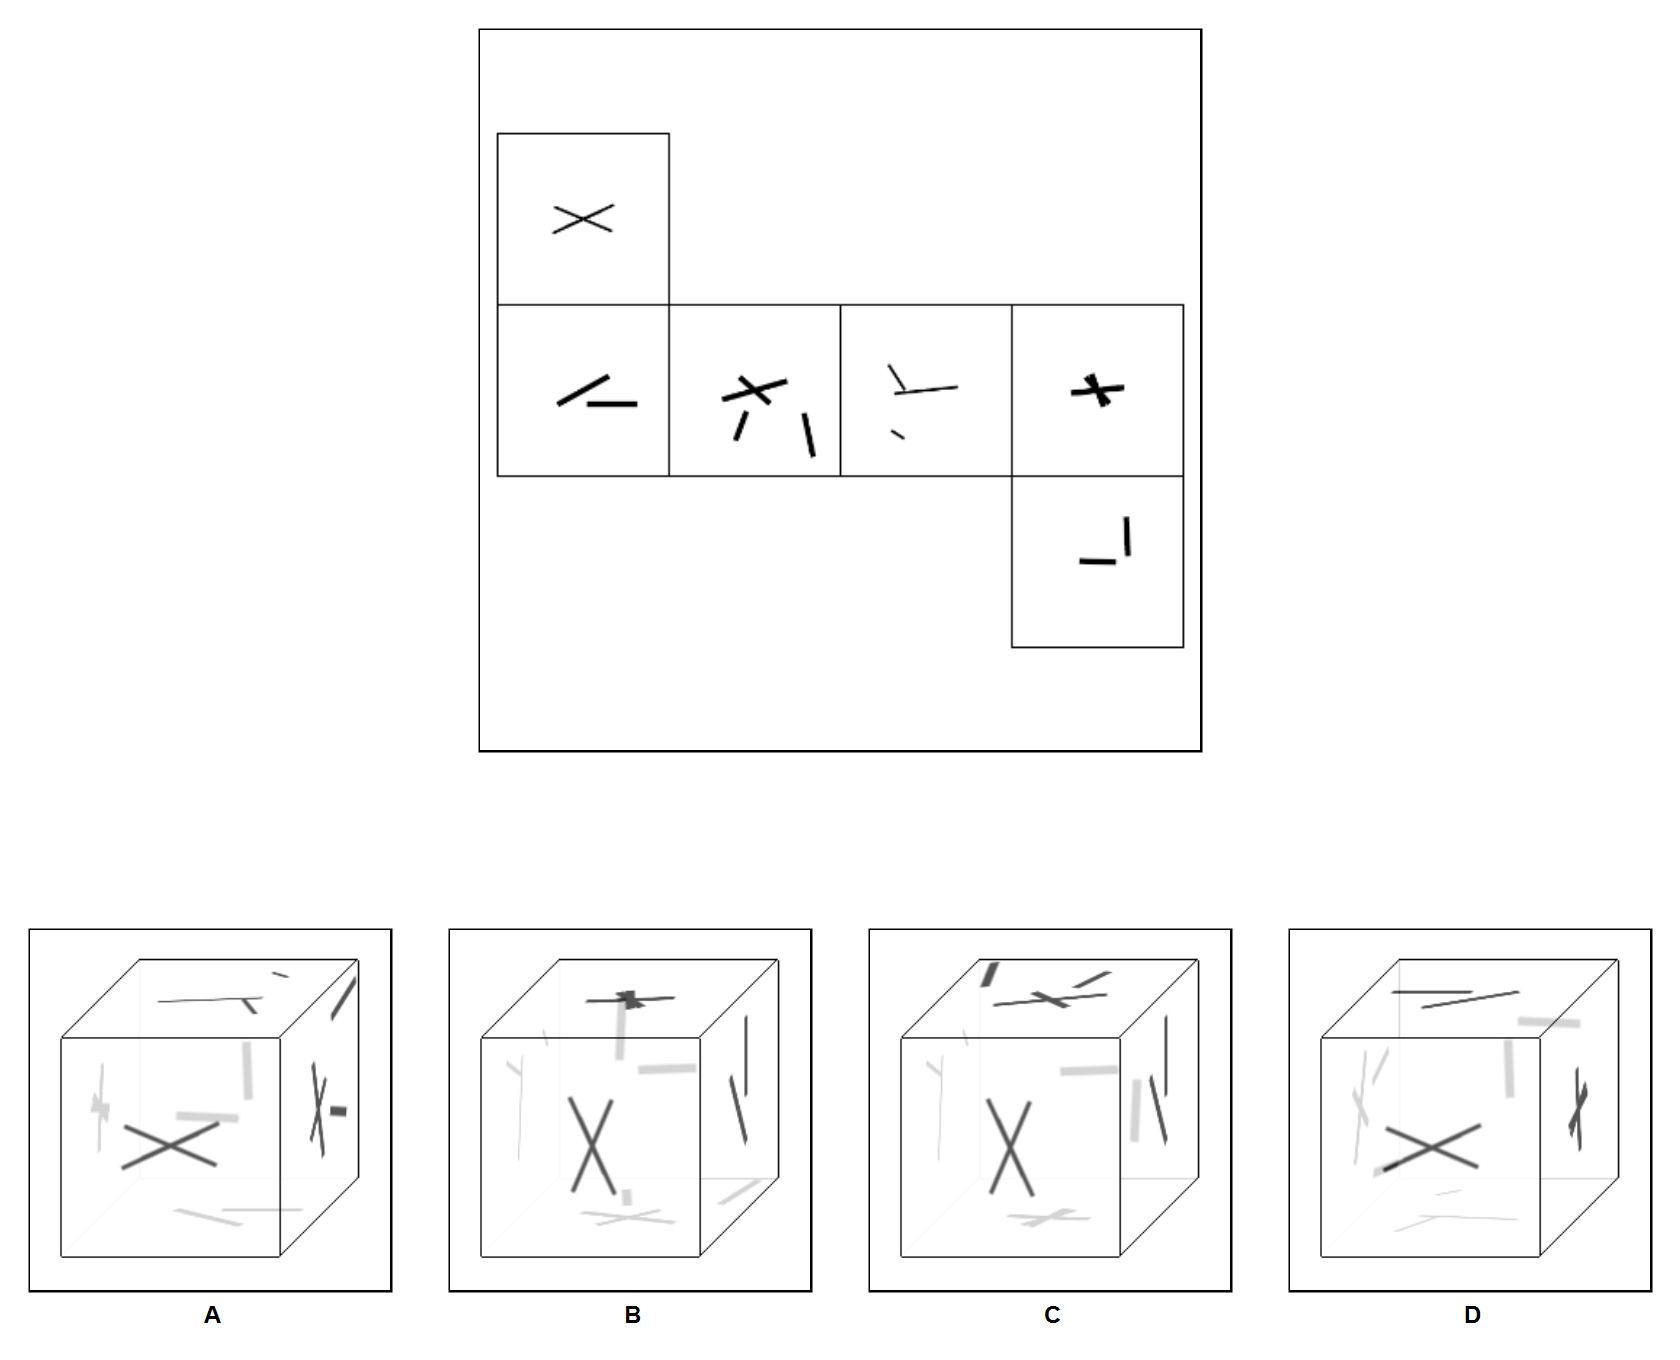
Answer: B